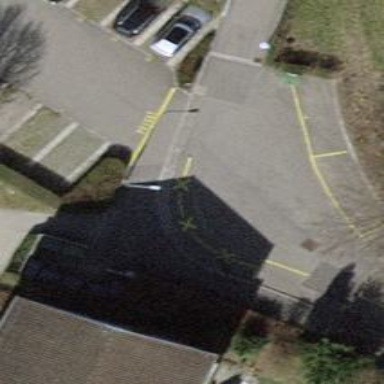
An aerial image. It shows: Turning circle on the road.